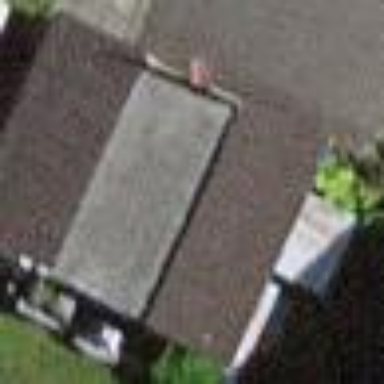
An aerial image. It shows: Garage building.